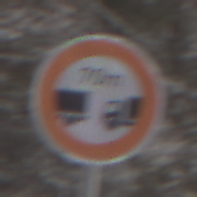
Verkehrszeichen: VerbotUnterschreitenMindestabstand
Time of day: MorningAfternoon
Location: Outdoor (Nature)
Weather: PartlyCloudy
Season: Winter
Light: Natural